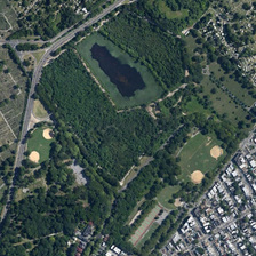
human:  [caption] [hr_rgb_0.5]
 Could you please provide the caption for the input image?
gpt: A park with green trees and a pond is near a building.

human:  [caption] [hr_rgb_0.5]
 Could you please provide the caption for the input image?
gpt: There is a park with a green tree and a pond near the building.

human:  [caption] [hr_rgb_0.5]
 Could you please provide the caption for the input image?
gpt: There are green trees and buildings in the park.

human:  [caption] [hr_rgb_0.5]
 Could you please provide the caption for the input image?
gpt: a park with green trees and a pond is near a piece of buildings.

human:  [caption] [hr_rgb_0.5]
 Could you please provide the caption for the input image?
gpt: A park with green trees and a lake near a piece of buildings.